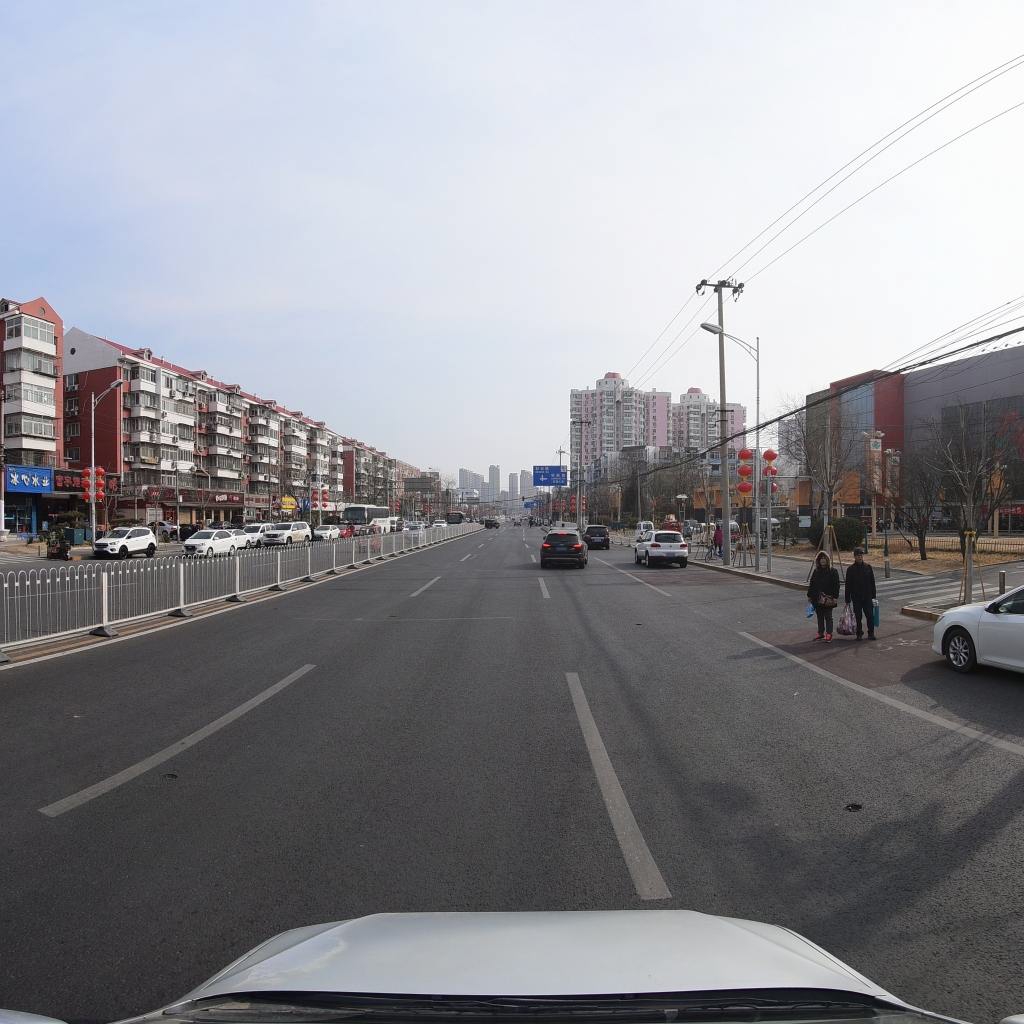
Region: Fengtai
Road damage annotations: transverse patch, pothole, pothole